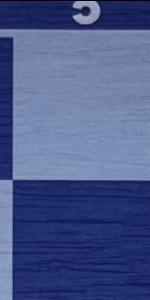
Label: Empty